Field crop: maize
Growth stage: 1
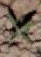
Species: atriplex